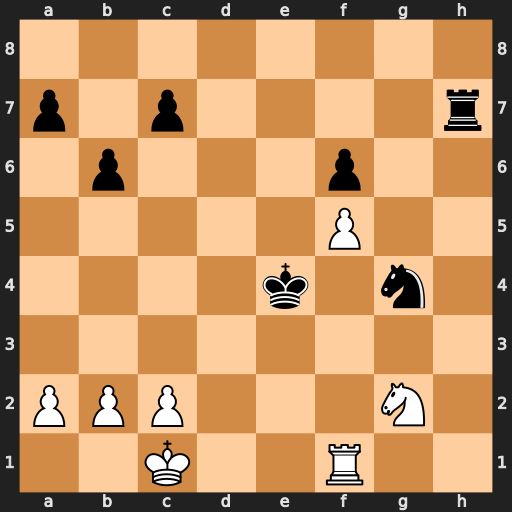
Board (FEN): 8/p1p4r/1p3p2/5P2/4k1n1/8/PPP3N1/2K2R2
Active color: w
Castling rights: -
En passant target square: -
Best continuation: Rf4+ Ke5 Rxg4